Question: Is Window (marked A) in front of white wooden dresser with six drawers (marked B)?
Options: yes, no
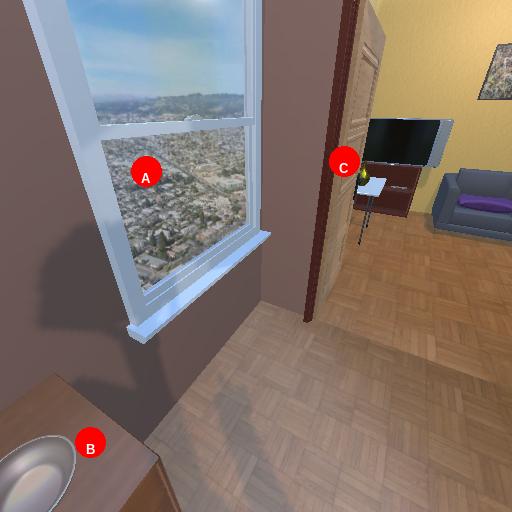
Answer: yes